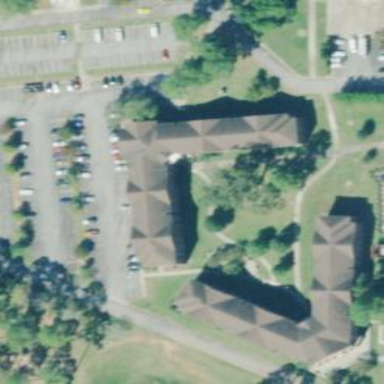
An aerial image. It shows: Dormitory building.